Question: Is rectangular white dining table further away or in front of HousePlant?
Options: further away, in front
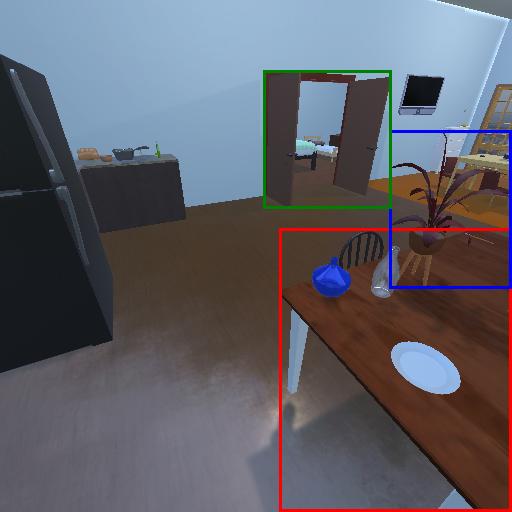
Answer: further away